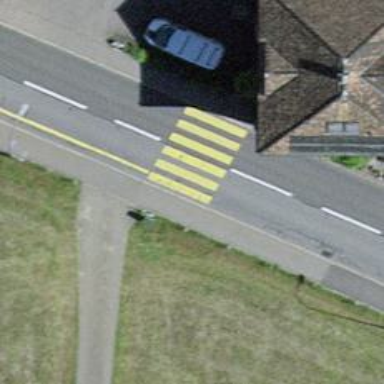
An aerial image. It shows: Zebra crossing on the road.